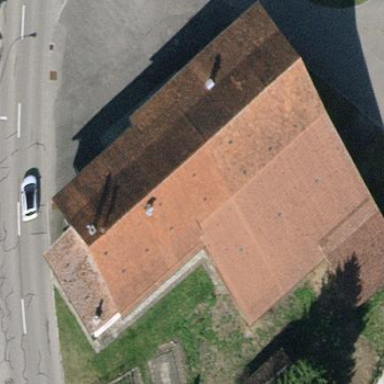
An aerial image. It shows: Gabled roof farm building.